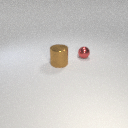
large brown metal cylinder in front of small red metal sphere